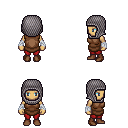
a pixel art fantasy rpg character, female body template, human, tanned skin, brown tunic, red pants, plain hairstyle, chain hood, white cloth bandages, brown shoes, four views (front, back, left, right), 2x2 character sprite sheet, small pixel art, hard edges, no anti-aliasing